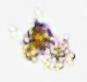
Label: Detritus